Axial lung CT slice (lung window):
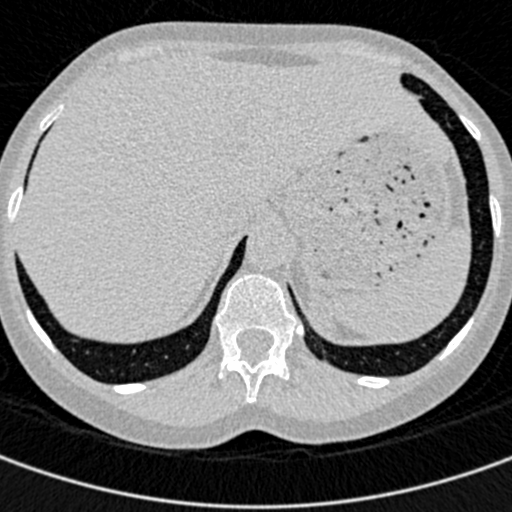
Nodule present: no